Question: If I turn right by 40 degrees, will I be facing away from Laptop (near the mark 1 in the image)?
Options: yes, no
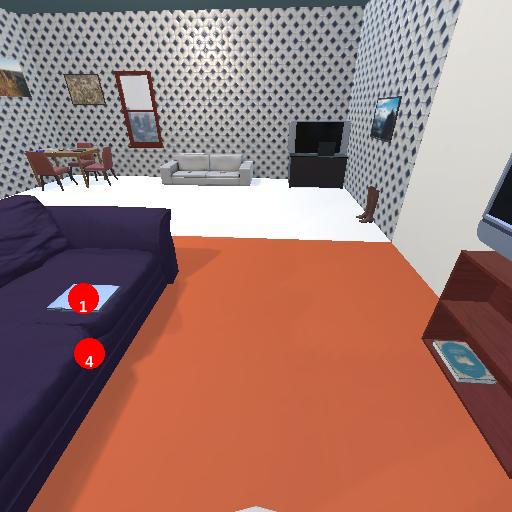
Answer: yes